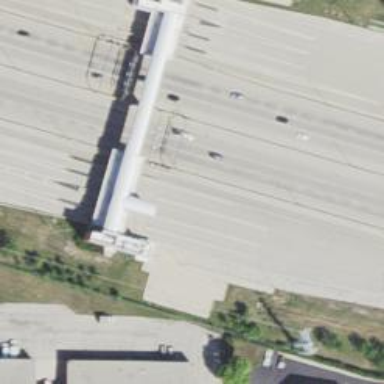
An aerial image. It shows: Toll gantry on the road.